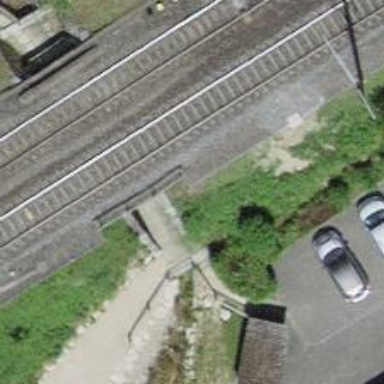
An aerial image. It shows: Tunnel footway.